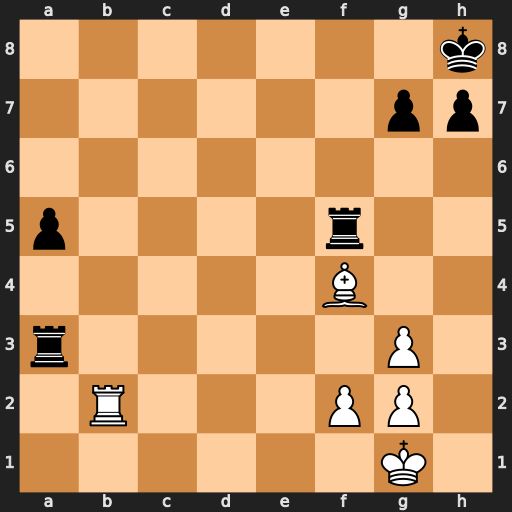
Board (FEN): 7k/6pp/8/p4r2/5B2/r5P1/1R3PP1/6K1
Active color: w
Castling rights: -
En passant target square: -
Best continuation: Rb8+ Rf8 Rxf8#